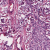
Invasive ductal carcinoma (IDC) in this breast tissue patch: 1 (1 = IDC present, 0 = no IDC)